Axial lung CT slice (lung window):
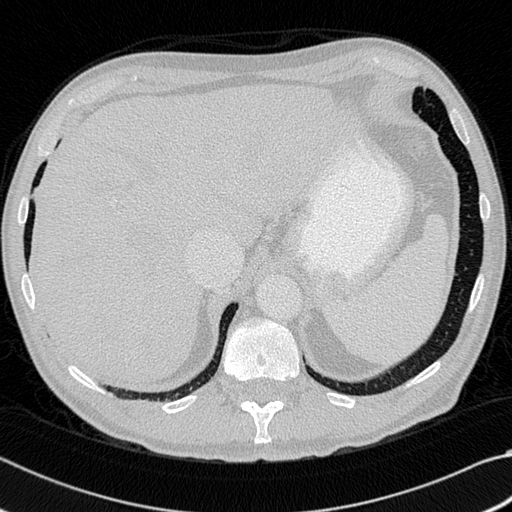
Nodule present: no